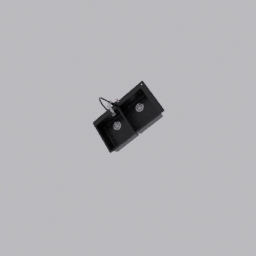
Label: appliances